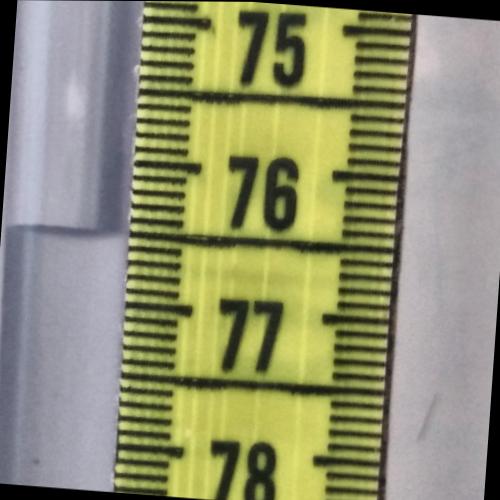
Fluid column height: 76.5 cm